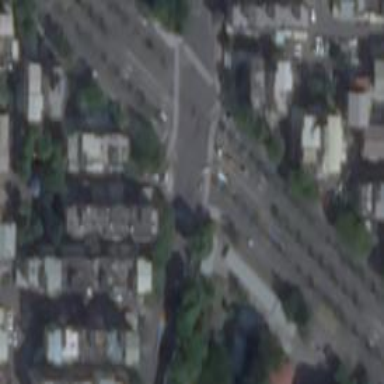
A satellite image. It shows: Marked crossing on the road.